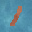
Label: 1